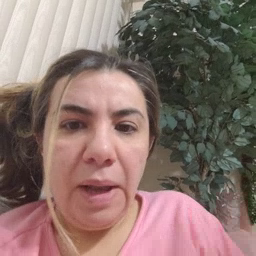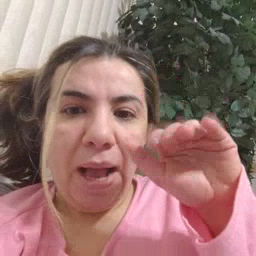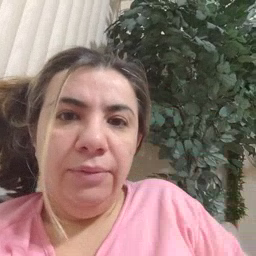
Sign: bye